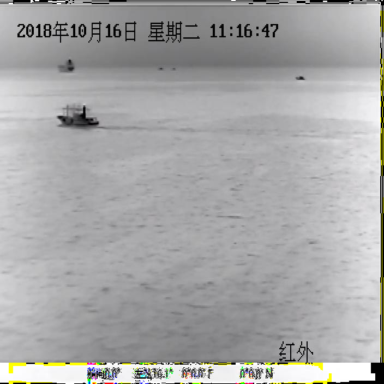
There is a bulk_carrier in the infrared image.